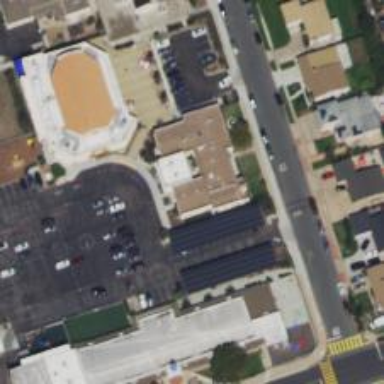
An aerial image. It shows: School.